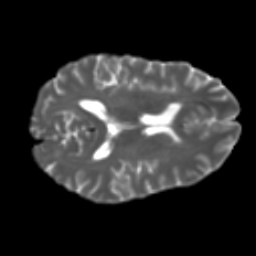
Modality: T2w
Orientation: axial
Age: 28
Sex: male
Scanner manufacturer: ge
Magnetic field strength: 3 T
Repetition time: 7.8 s
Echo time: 0.061 s